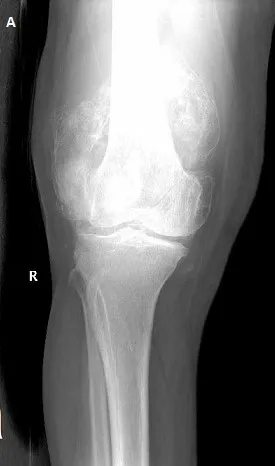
X-ray of right knee joint showing the radiodence body. Anteroposterior.
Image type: radiology (x_ray)